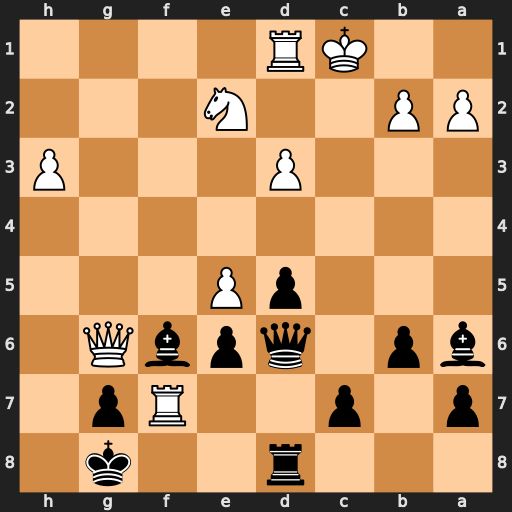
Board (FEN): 3r2k1/p1p2Rp1/bp1qpbQ1/3pP3/8/3P3P/PP2N3/2KR4
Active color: b
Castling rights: -
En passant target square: -
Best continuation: Qxe5 Rxf6 Qxf6 Qxf6 gxf6